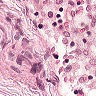
Metastatic tissue present: no